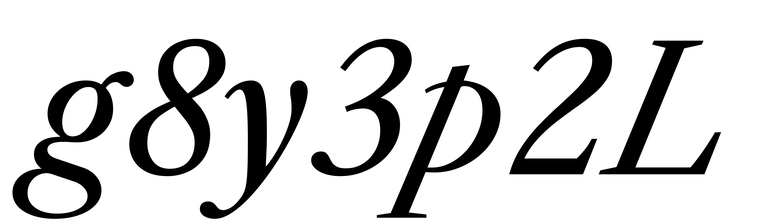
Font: LibreCaslonText-Italic_Italic